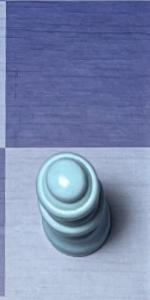
Label: Queen_White